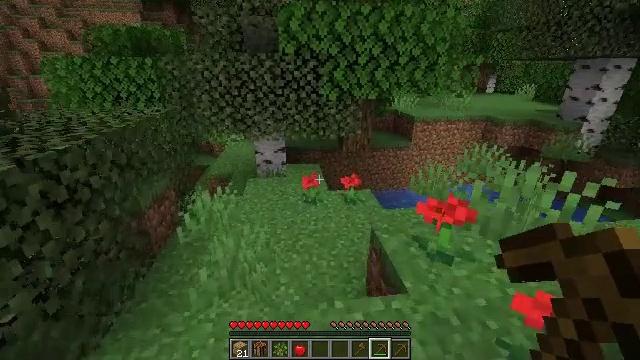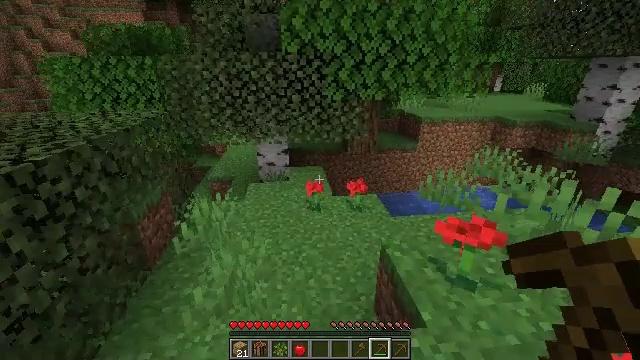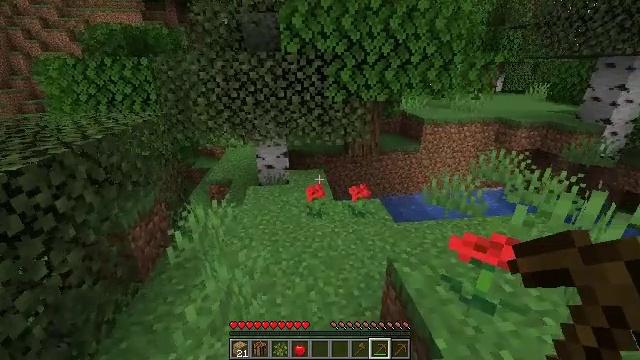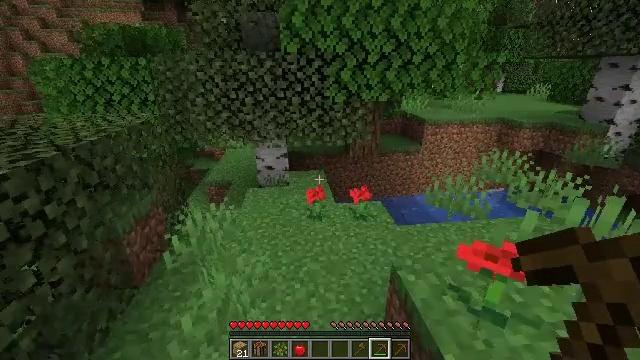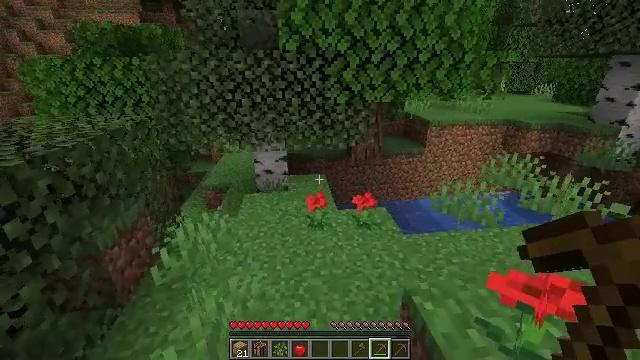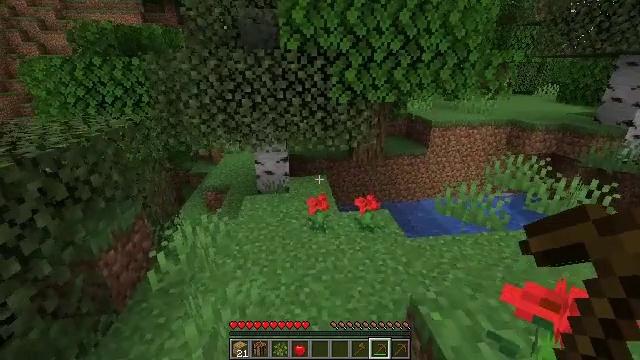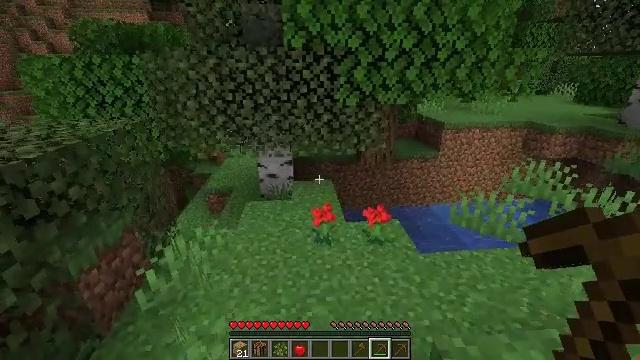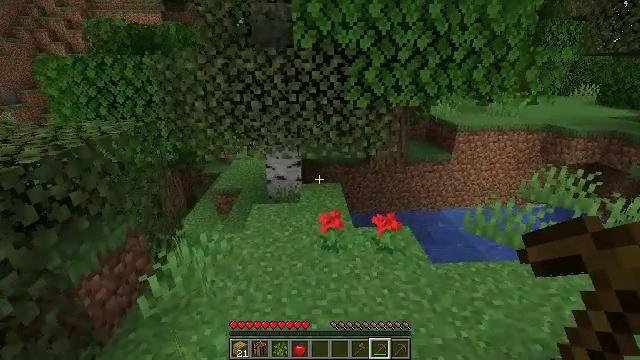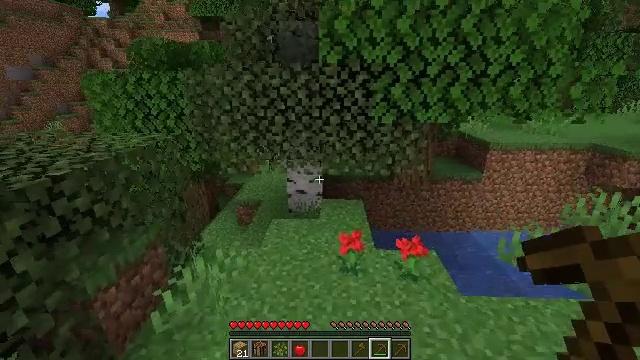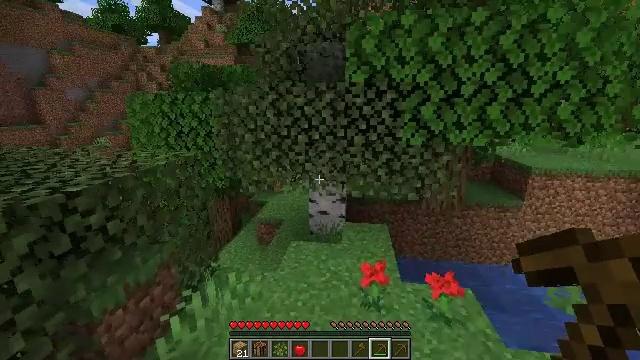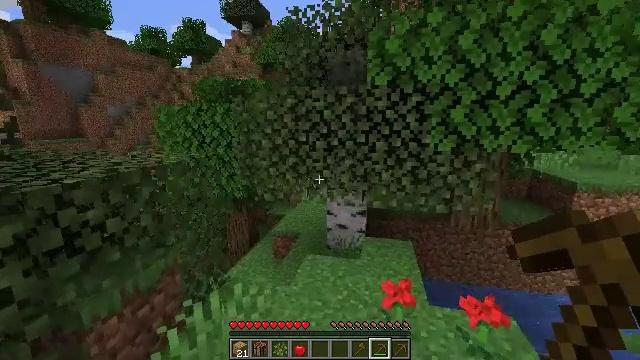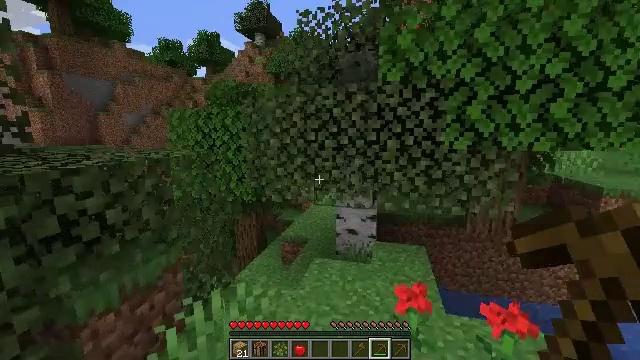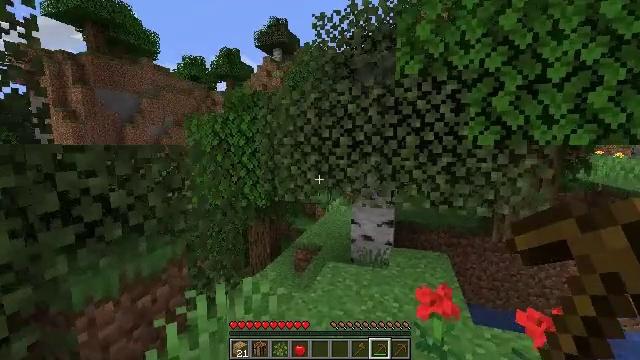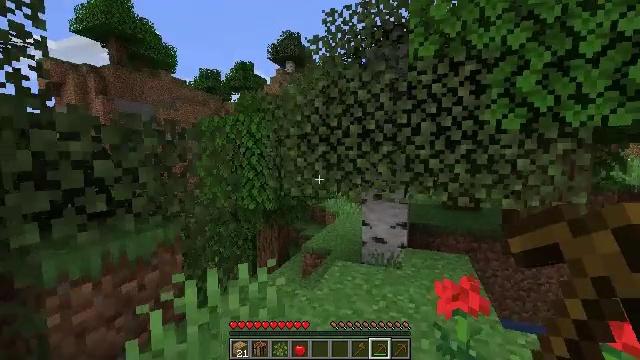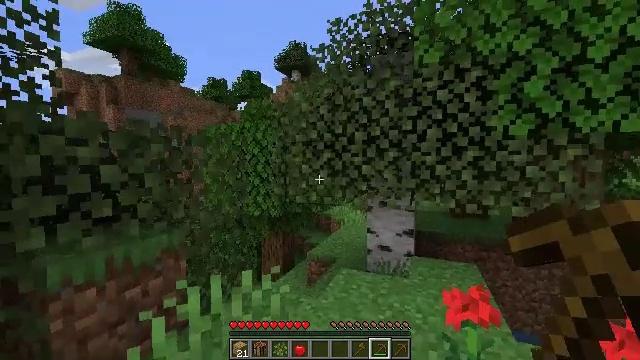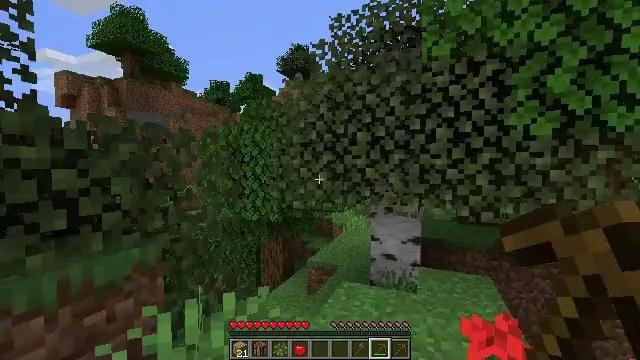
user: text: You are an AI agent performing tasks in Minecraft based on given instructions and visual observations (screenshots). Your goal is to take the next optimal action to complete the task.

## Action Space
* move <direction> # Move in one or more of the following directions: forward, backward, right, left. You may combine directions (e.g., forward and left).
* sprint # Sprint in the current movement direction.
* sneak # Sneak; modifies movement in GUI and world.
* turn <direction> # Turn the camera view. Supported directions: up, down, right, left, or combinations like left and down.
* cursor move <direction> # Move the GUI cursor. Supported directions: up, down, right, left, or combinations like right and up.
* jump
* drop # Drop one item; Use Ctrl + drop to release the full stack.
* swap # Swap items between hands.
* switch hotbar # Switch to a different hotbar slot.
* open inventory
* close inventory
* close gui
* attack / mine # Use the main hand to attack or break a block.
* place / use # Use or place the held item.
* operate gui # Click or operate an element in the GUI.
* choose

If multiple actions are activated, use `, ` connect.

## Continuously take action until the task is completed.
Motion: motion action
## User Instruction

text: Clear birch leaves to get saplings.
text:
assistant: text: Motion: move forward
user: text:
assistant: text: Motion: move forward
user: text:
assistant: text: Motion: move forward
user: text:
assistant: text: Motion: move forward
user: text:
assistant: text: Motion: move forward
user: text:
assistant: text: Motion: move forward, turn left
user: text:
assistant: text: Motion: move forward, turn left
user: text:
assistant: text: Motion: move forward, turn left and up
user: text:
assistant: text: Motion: move forward, turn left and up
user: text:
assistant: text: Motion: move forward, turn left and up
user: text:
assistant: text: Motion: move forward, turn left and up
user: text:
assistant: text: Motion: move forward, turn left and up
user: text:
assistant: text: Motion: move forward, turn left and up
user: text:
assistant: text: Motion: move forward, turn left and up
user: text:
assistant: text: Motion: move forward
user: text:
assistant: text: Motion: move forward, turn left and up, attack / mine
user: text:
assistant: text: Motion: move forward, turn up, attack / mine
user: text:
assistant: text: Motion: move forward, turn up, attack / mine
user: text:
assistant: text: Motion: move forward, attack / mine
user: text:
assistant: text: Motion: move forward, attack / mine
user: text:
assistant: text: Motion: move forward, attack / mine
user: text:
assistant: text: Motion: move forward, attack / mine
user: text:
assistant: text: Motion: move forward, attack / mine
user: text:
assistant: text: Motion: move forward, turn down, attack / mine
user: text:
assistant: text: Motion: move forward, turn left and down, attack / mine
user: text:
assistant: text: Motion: move forward, attack / mine
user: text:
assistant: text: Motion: move forward, attack / mine
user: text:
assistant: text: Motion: move forward, attack / mine
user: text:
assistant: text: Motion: move forward, attack / mine
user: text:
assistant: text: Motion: move forward, attack / mine